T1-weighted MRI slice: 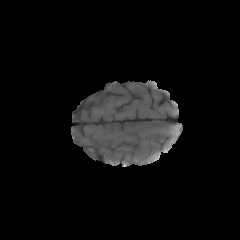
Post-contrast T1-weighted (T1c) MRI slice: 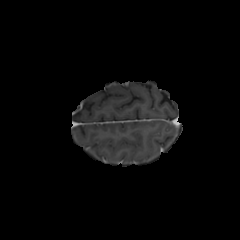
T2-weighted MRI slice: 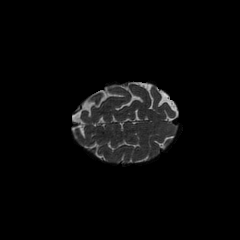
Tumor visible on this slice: no